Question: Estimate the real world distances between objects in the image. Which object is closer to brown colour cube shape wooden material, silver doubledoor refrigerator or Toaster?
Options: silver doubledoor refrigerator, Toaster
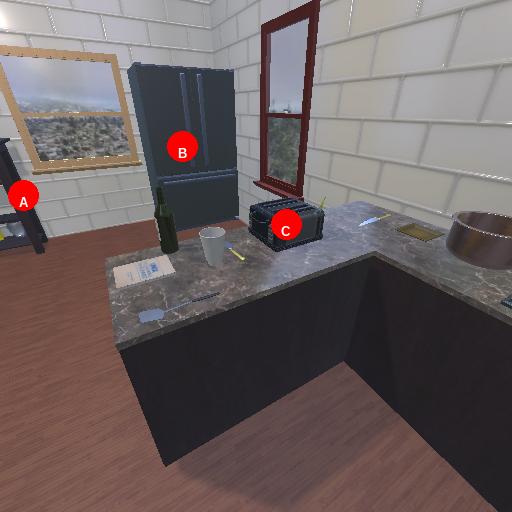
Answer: silver doubledoor refrigerator